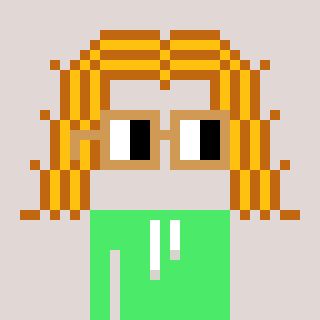
a pixel art character with square brown glasses, a hair-shaped head and a teal-colored body on a warm background